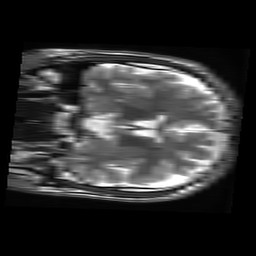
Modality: T2w
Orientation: coronal
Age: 28
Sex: male
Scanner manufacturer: ge
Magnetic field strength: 3 T
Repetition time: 5.725 s
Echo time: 0.09666 s